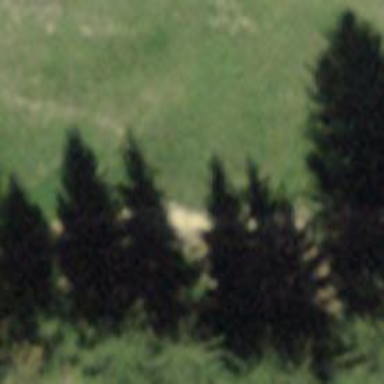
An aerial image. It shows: Row of trees in natural setting.